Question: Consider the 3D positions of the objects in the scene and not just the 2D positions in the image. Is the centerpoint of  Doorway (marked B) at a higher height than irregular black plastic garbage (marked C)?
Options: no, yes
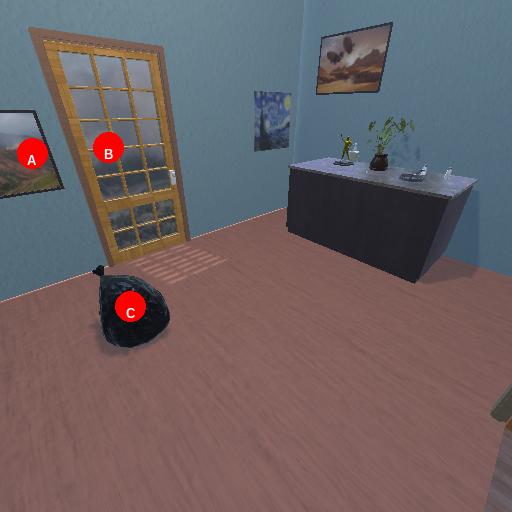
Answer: no